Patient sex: M
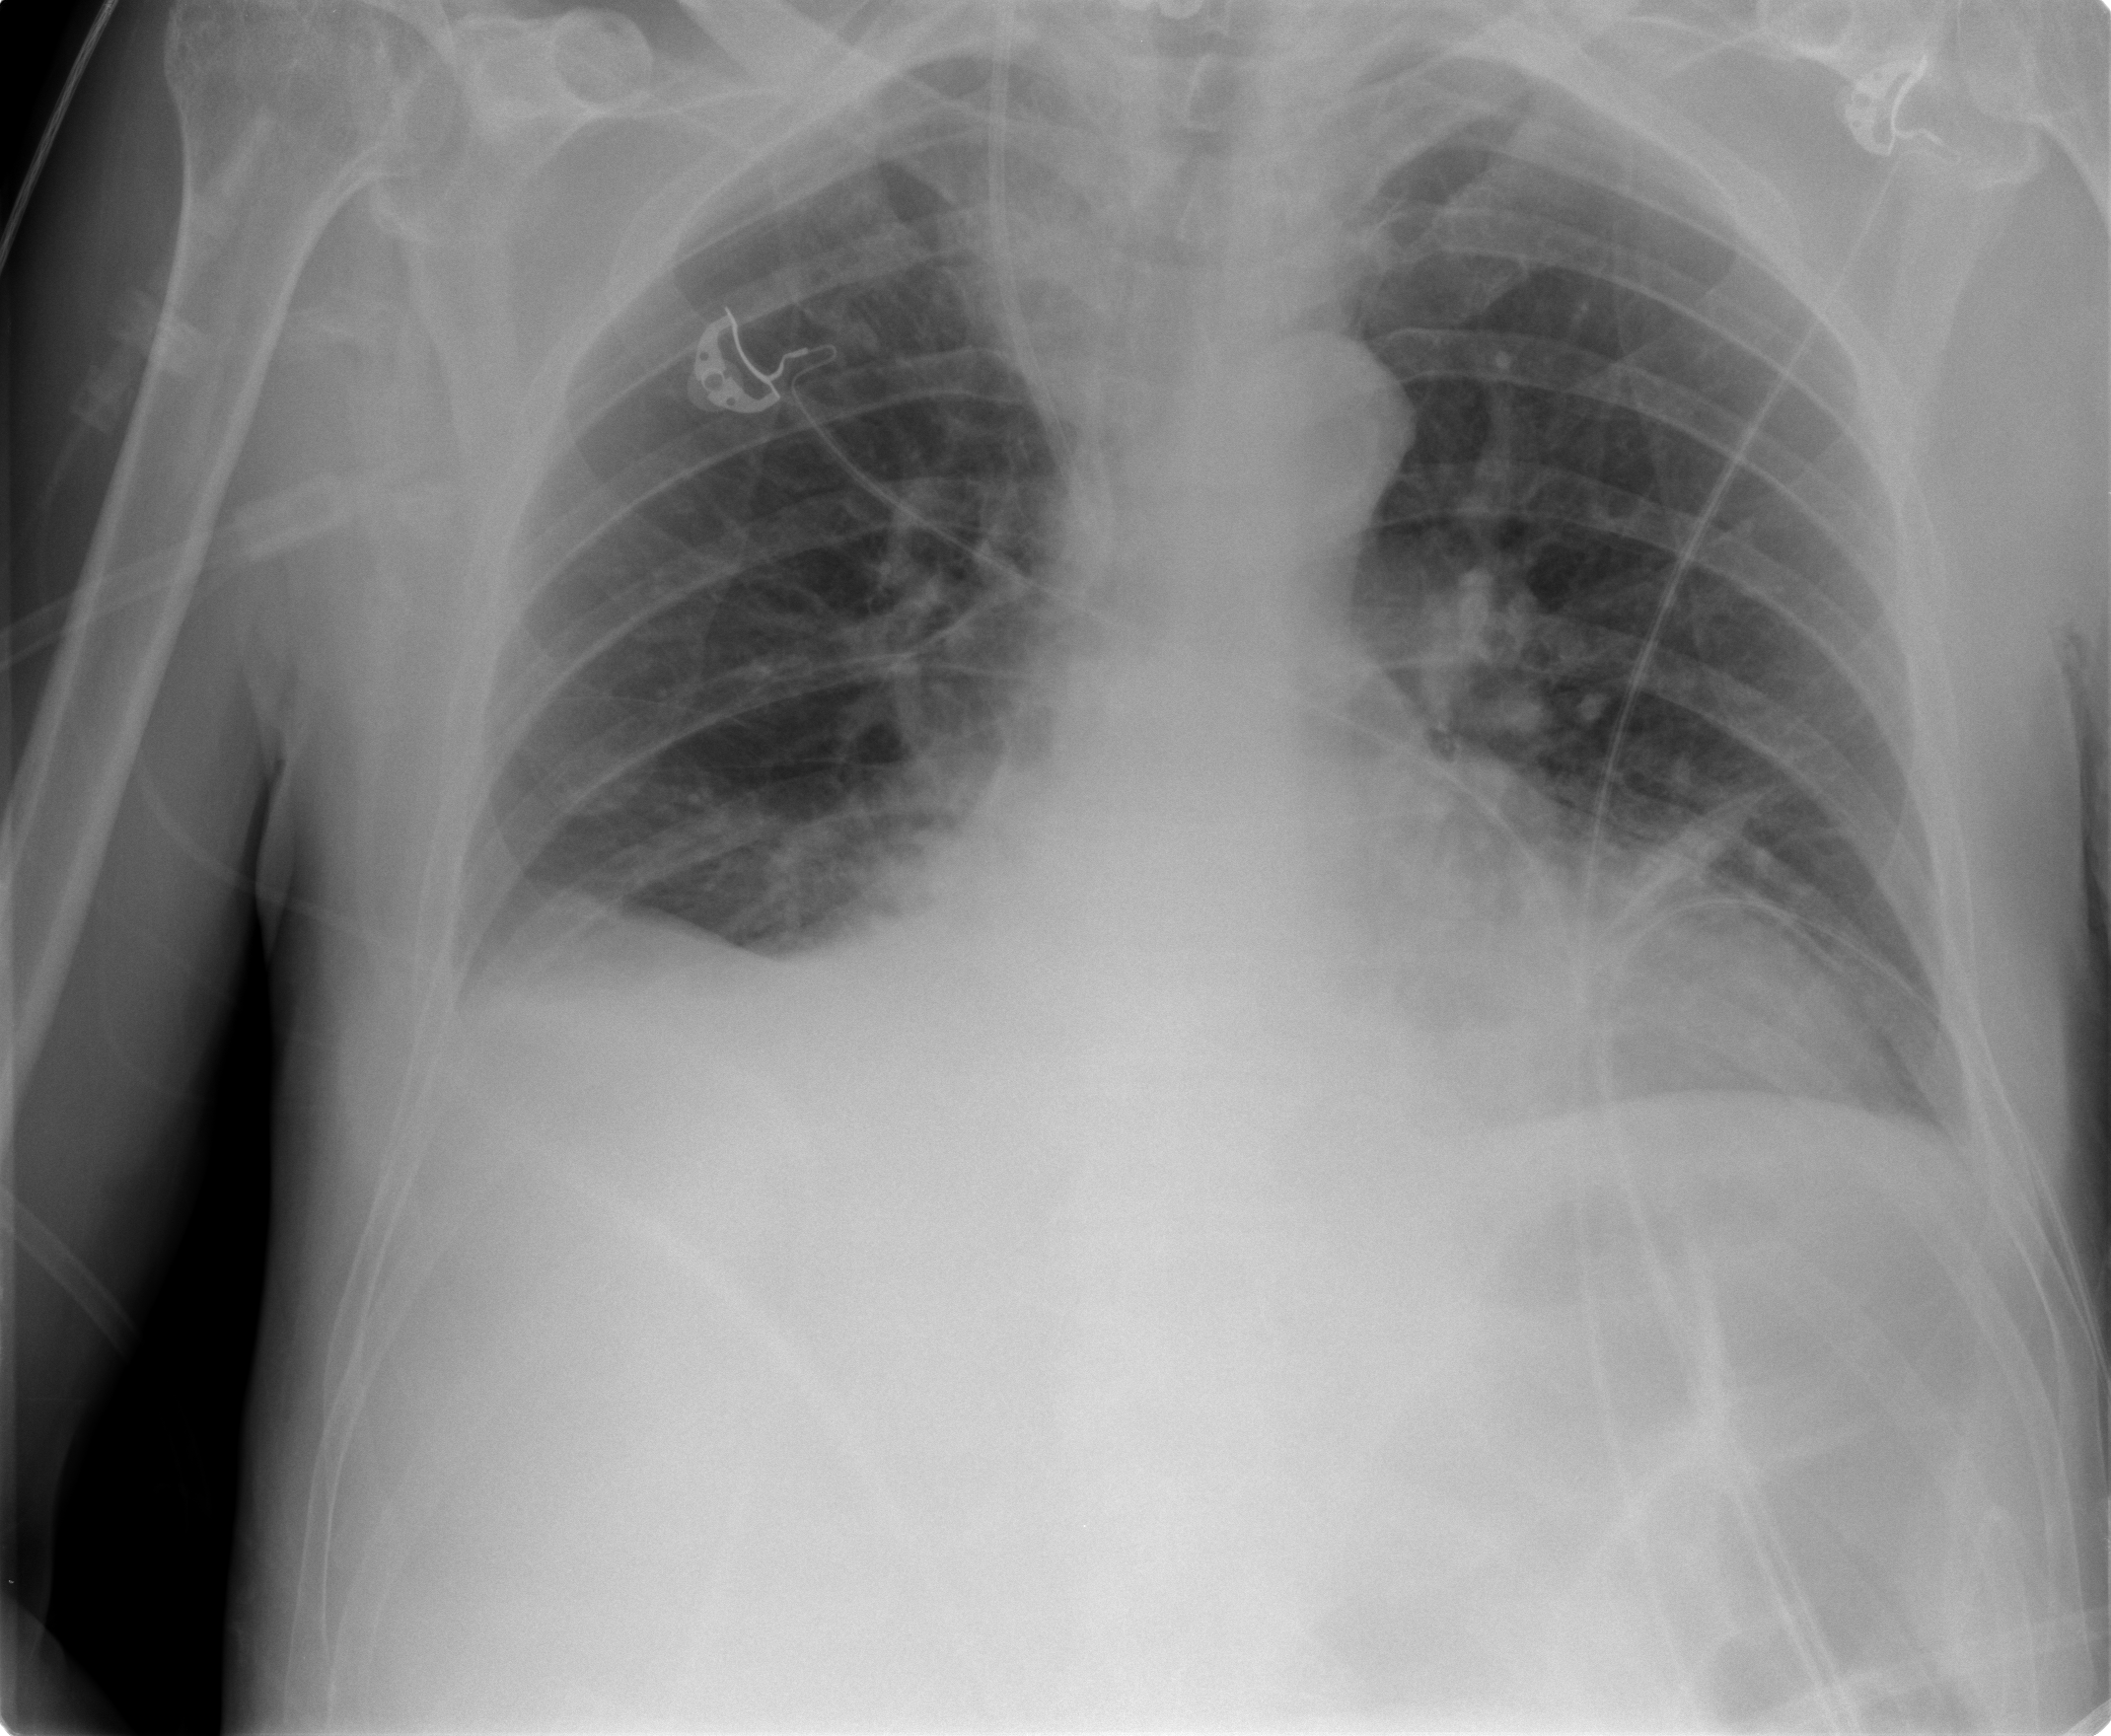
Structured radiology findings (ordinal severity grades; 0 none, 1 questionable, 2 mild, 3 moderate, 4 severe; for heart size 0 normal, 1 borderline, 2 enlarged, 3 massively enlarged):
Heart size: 0
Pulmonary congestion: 0
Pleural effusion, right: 2
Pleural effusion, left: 0
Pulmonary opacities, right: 0
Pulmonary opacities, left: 0
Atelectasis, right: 0
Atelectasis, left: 0